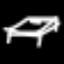
Label: bed